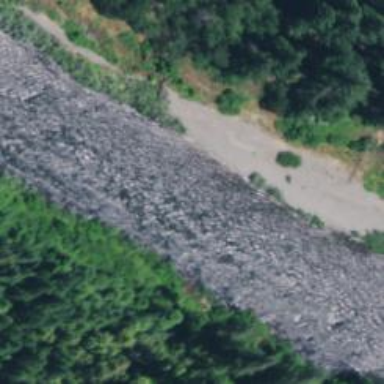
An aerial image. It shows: Scene featuring rapids in waterway.